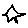
Label: star